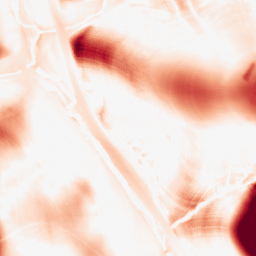
Category: morphological
Decomposition family: tophat
Decomposition parameters: size: 50
mode: white
Upsampling method: bspline
Upsampling parameters: scale: 4
Upsampling scale: 4